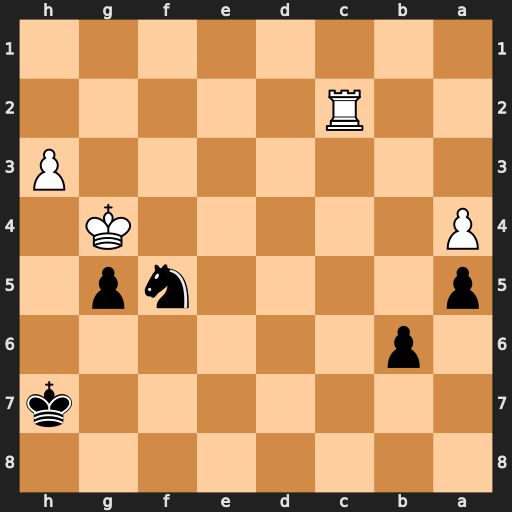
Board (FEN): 8/7k/1p6/p4np1/P5K1/7P/2R5/8
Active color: b
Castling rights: -
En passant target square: -
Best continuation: Ne3+ Kf3 Nxc2